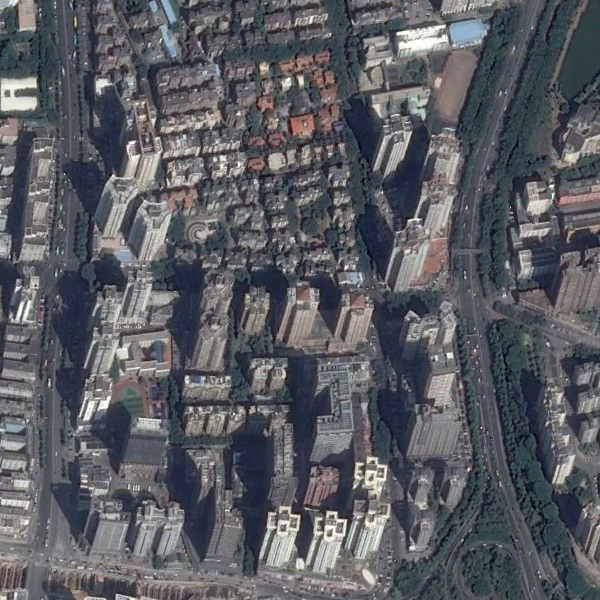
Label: Commercial